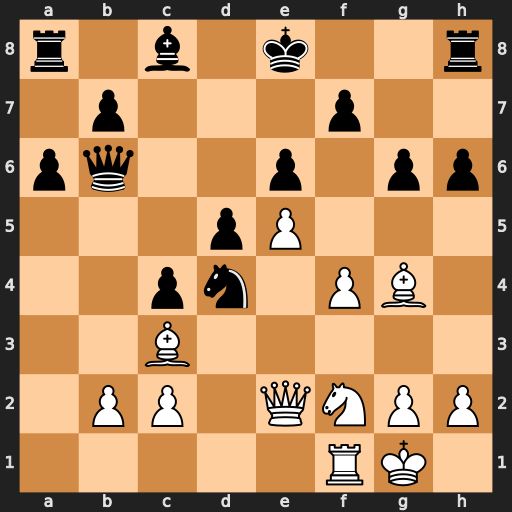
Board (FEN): r1b1k2r/1p3p2/pq2p1pp/3pP3/2pn1PB1/2B5/1PP1QNPP/5RK1
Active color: w
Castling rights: kq
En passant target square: -
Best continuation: Qe3 Nf3+ Qxf3